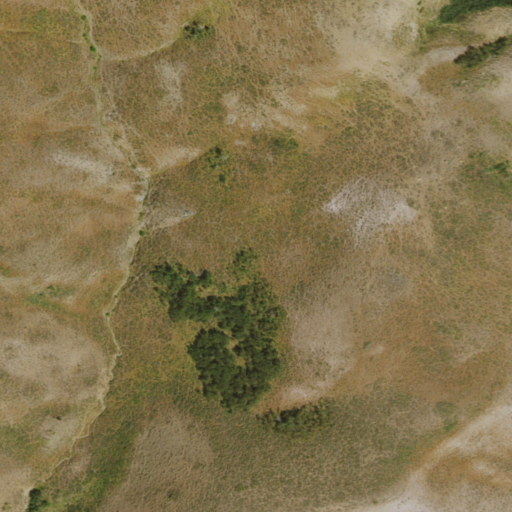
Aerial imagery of depression(s) in Nevada named Copper Basin containing shrub, deciduous forest, and grassland